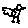
Label: bird